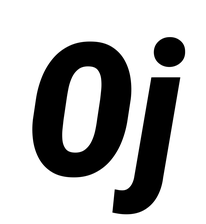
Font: Roboto-Italic_Condensed_Black_Italic